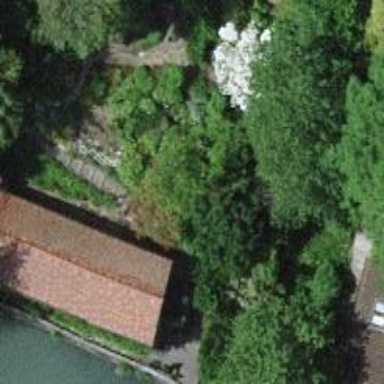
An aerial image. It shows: Shed.